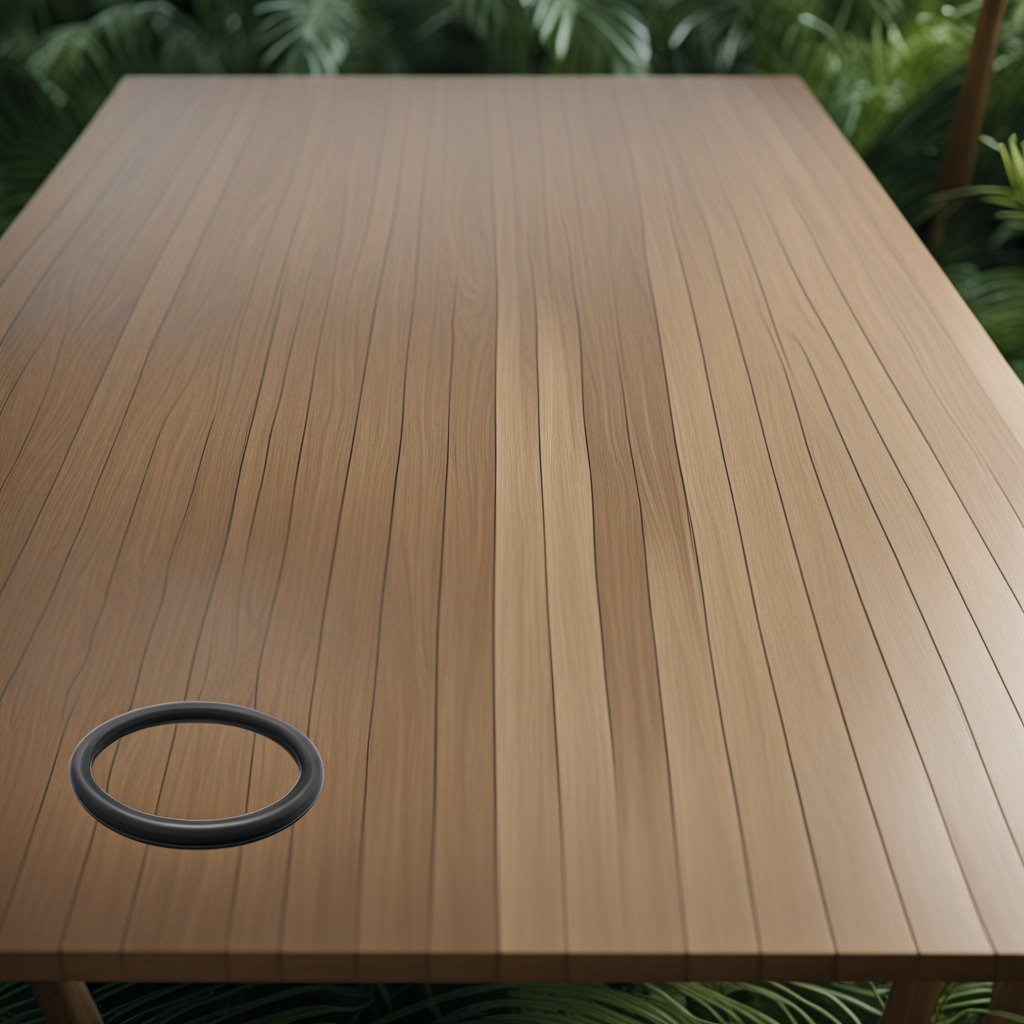
A rubber O-ring is lying on the wooden table.